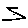
Label: zigzag